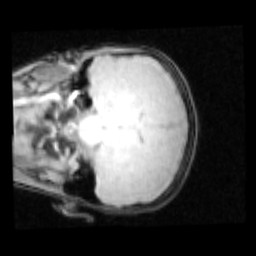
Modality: PDw
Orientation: coronal
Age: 8
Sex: female
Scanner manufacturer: siemens
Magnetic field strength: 3 T
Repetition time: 0.25 s
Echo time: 0.00103 s